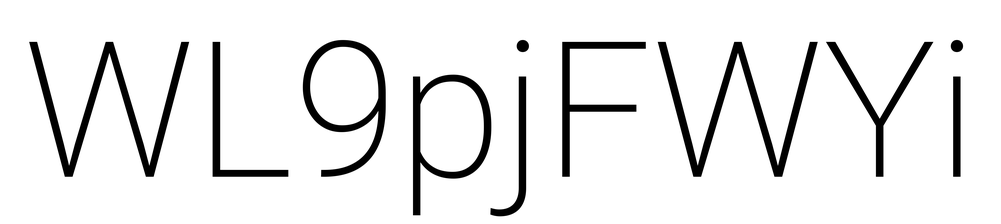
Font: Roboto_ExtraLight